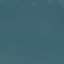
Land use / land cover class: SeaLake